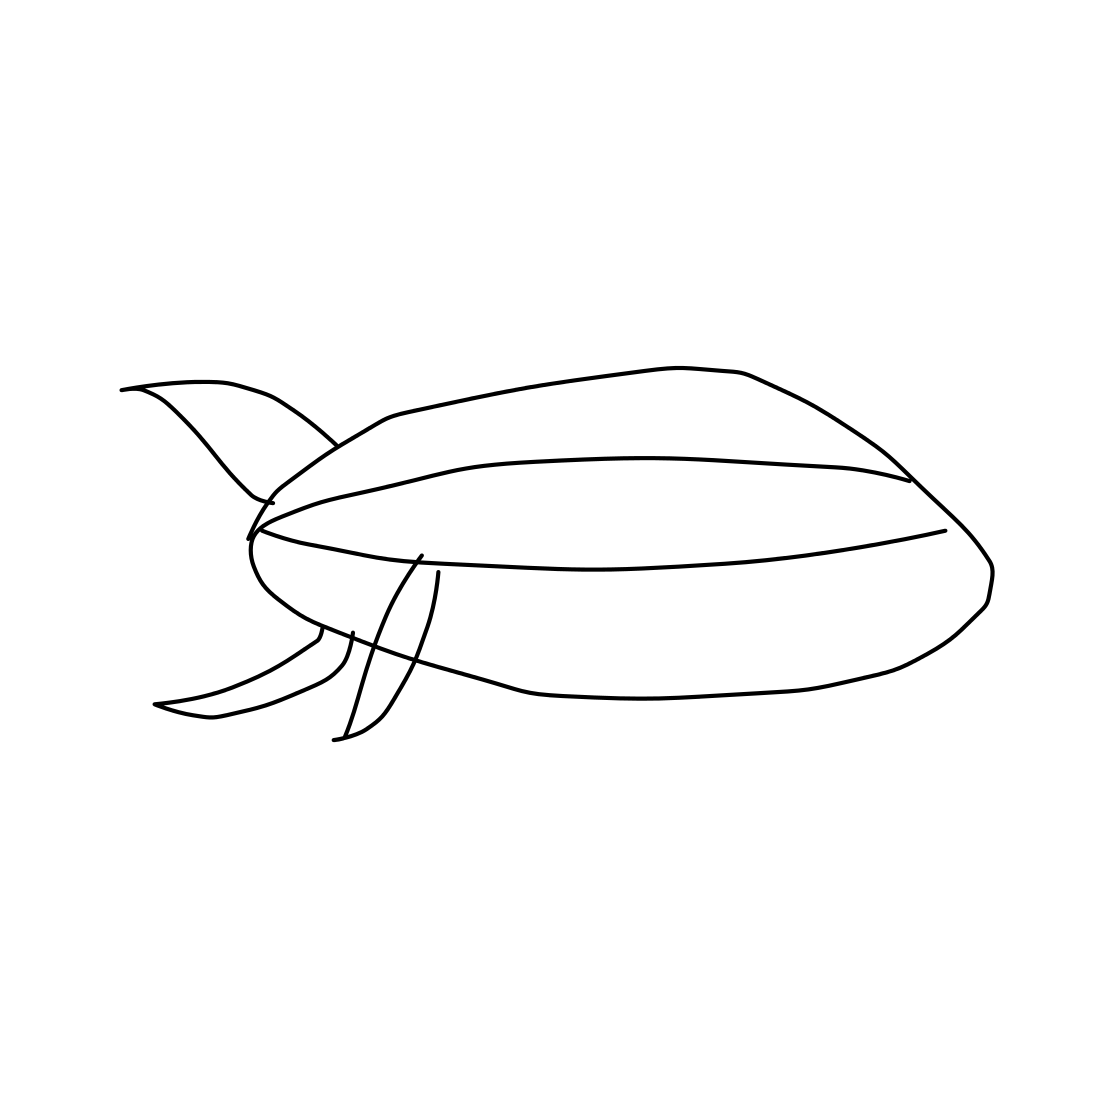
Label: blimp